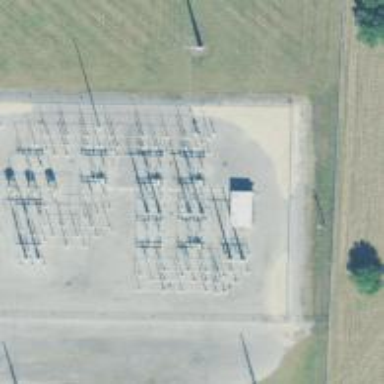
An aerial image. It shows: Switch for power supply.